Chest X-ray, PA view. Patient: 62 years old, sex M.
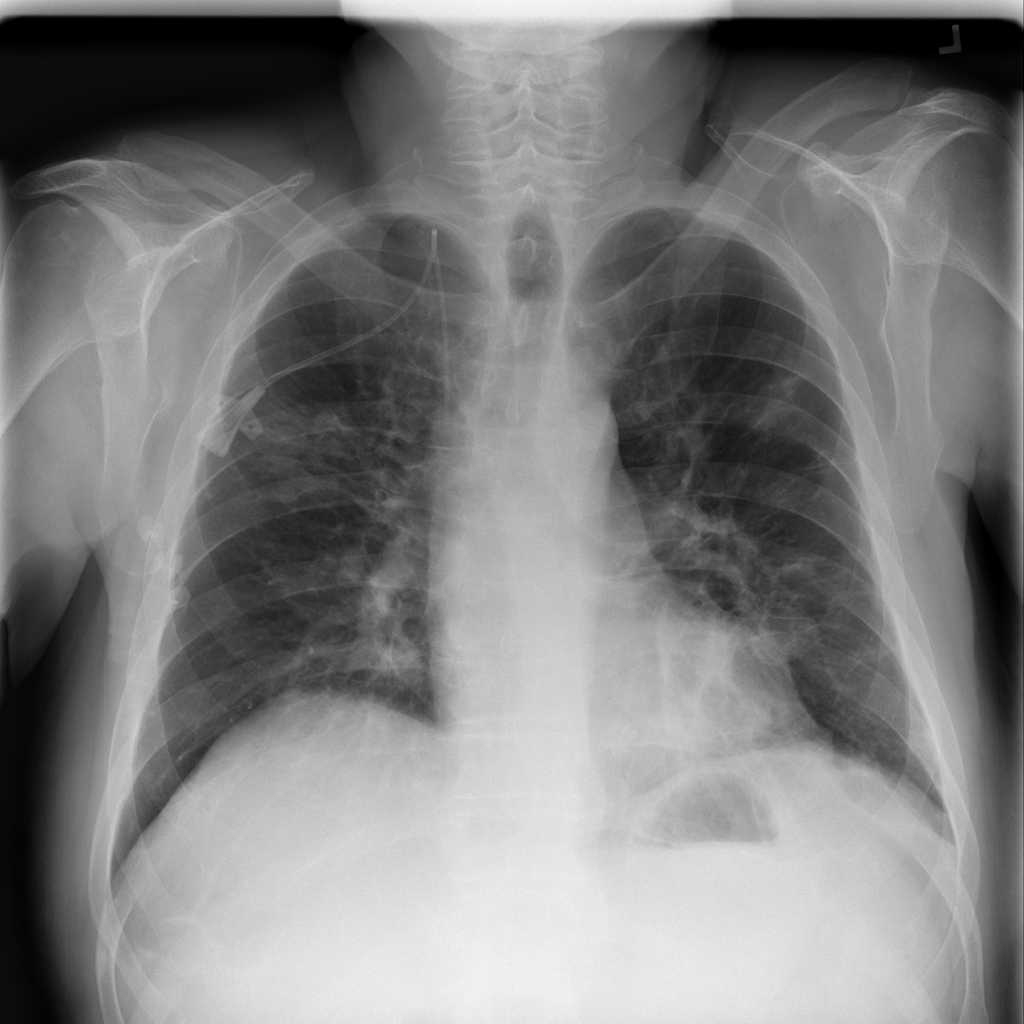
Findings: Infiltration